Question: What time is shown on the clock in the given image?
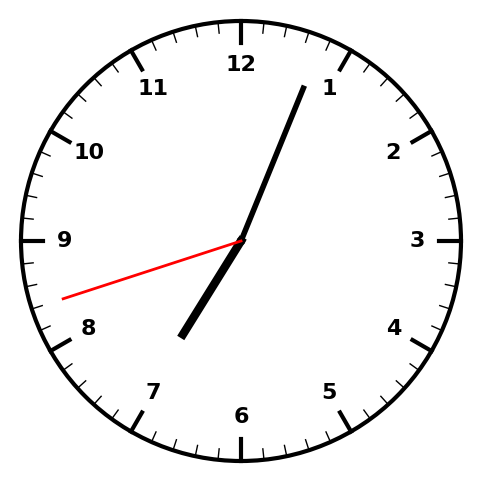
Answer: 07:03:42